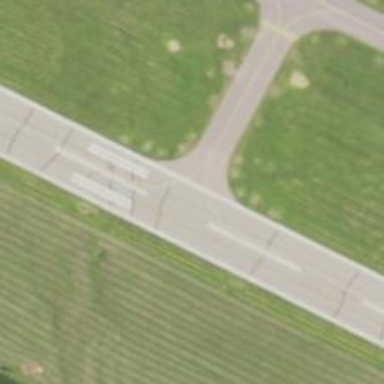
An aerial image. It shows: Image of taxiway at airport.